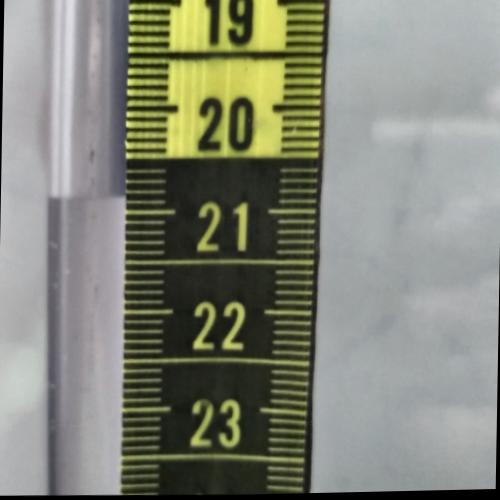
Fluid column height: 20.8 cm